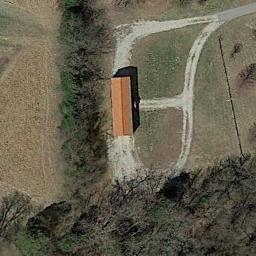
Label: residential